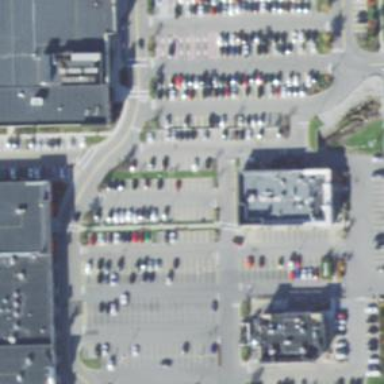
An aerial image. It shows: Fitness centre on leisure land.